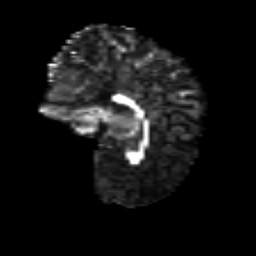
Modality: FA
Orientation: sagittal
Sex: male
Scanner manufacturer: siemens
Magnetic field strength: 3 T
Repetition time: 5 s
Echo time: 0.071 s